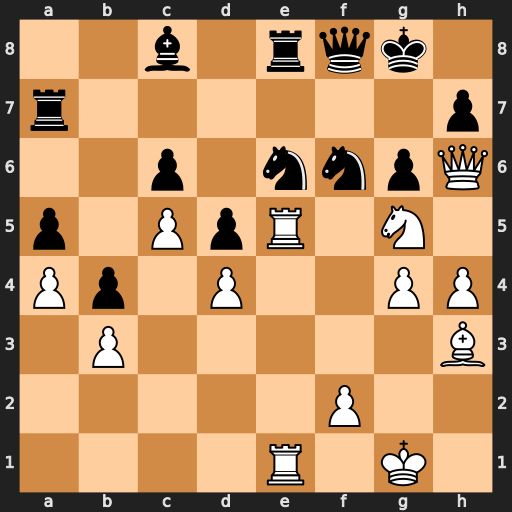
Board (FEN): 2b1rqk1/r6p/2p1nnpQ/p1PpR1N1/Pp1P2PP/1P5B/5P2/4R1K1
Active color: w
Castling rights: -
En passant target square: -
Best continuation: Qxf8+ Rxf8 Nxe6